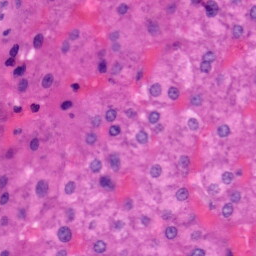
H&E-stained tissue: Liver